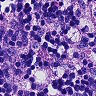
Metastatic tissue present: no